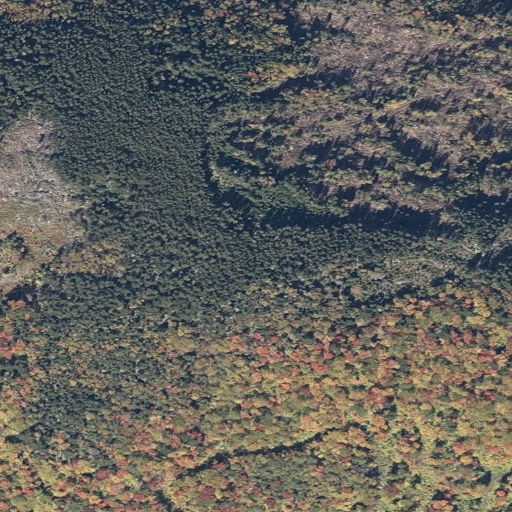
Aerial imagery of mountain in Maine named Black Nubble containing evergreen forest, mixed forest, deciduous forest, and shrub